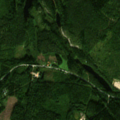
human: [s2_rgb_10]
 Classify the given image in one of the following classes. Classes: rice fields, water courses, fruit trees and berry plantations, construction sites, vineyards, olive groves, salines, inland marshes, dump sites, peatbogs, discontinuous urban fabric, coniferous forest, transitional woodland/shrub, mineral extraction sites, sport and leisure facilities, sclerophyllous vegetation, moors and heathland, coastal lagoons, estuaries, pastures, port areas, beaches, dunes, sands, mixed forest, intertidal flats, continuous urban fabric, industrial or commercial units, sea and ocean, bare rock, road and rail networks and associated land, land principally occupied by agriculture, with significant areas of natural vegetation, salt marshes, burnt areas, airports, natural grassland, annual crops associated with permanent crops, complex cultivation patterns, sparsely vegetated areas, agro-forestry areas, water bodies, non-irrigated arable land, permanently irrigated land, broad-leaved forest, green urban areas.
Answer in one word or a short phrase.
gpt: broad-leaved forest, coniferous forest, mixed forest, transitional woodland/shrub